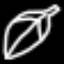
Label: leaf